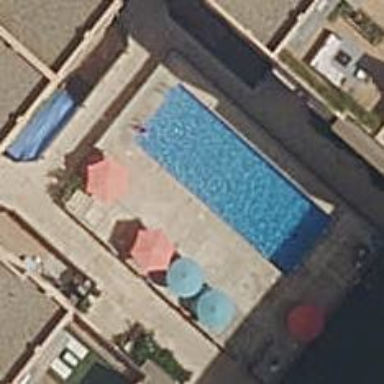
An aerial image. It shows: Swimming pool located in leisure land.